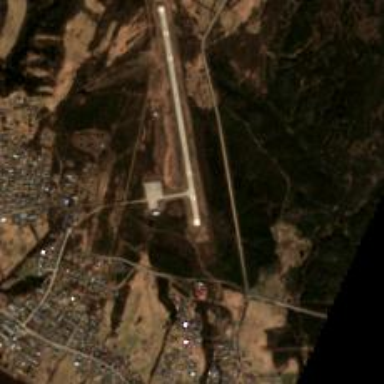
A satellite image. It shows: Runway at airport.